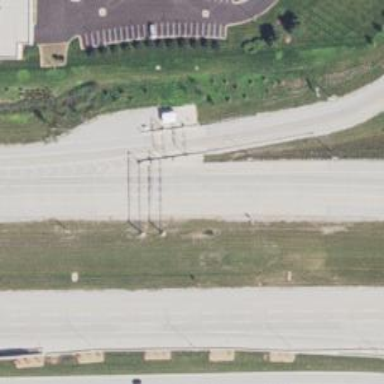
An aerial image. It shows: Toll gantry on the road.